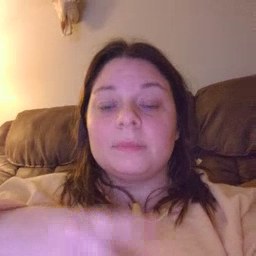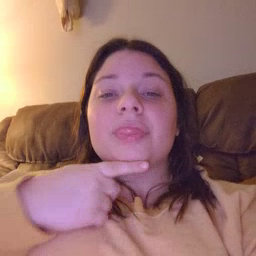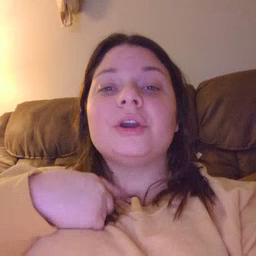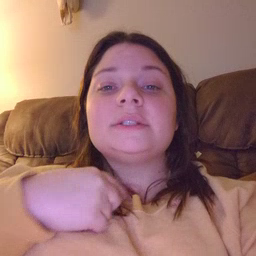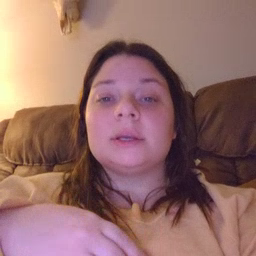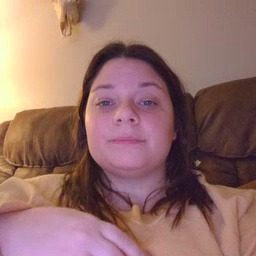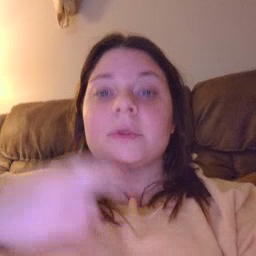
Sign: thirsty